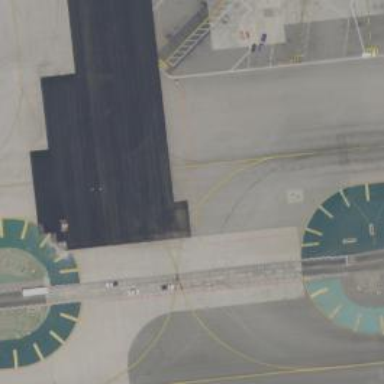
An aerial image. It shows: View of taxiway at the airport.